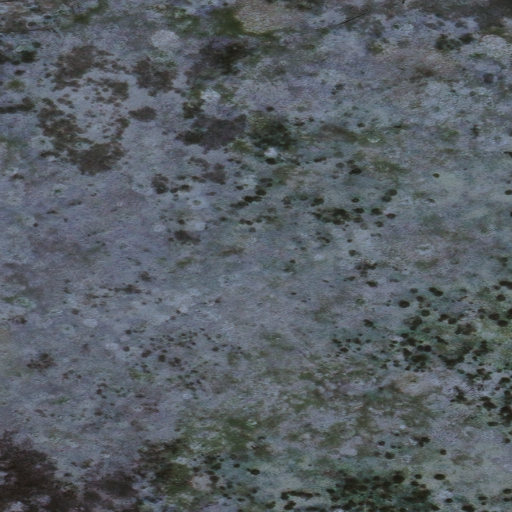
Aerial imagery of island in Alaska named Ogliuga Island containing only unknown